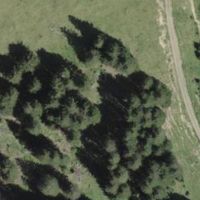
EUNIS habitat code: 24
Species observed at this site:
Campanula barbata